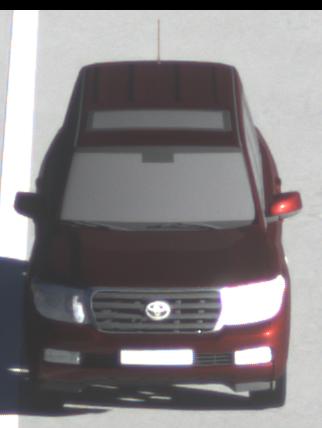
Make: Toyota
Model: Land Cruiser V8 4.7
Detailed model: Land Cruiser V8 (J20)
Model produced from: 2008/03
Model produced until: 2009/11
Doors: 5
Color: red
Road condition: dry road
Daytime: morning or afternoon
Contrast: high contrast